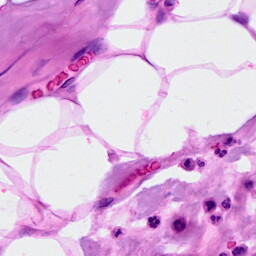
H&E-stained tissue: Breast